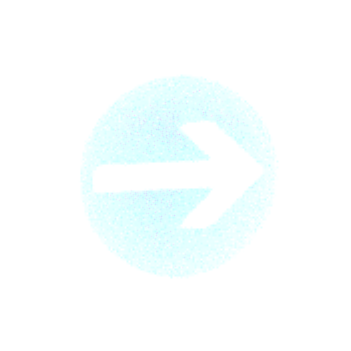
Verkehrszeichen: VorgeschriebeneFahrtrichtungHierRechts
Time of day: SunriseSunset
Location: Outdoor (Urban)
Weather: Clear
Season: NotSpecified
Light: Natural